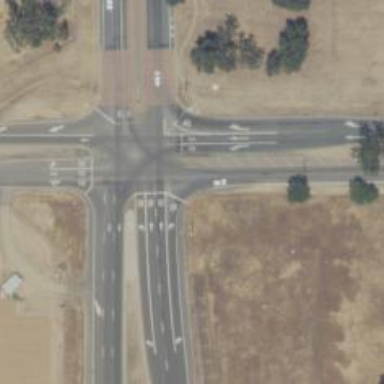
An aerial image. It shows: Stop road.